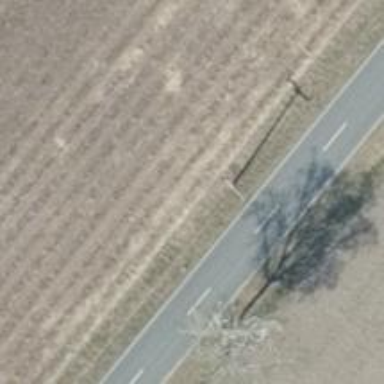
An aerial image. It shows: Power pole.